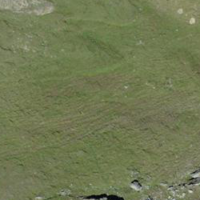
EUNIS habitat code: 26
Species observed at this site:
Bartsia alpina